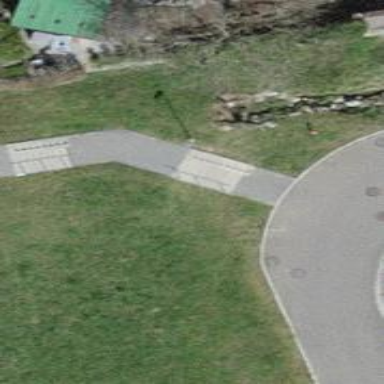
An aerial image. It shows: Set of steps on the road.